Question: I need to implement a simple P2P application behind NATs. It should send data over a reliable and secure connection (Encrypted data over TCP). From the theoretical background I know there are several NAT-Traversal techniques (for example Session Traversal Utilities for NAT) described in several RFCs (5389, 5769, and 5780).
Though in practice I can't find needed tools/libraries to implement such a system (preferably in C++ programming language). What I already found by googling around blindly: <URL>,
<URL>,
<URL>,
<URL>
Below image describes what it should look like. I have a VPS with valid IP address, a PC behind a NAT and a sensor behind another NAT. They have private IPs. I want my sensor to connect to server, find monitor and send connection request to it. After connection establishment, relay server should not be used to direct traffic of data. I want my sensor and monitor to use this path to communicate:
'''
Sensor <--> AP0 <--> R3 <--> {THE INTERNET} <--> R2 <--> Monitor
'''
Currently all data is transmitted through VPS:
'''
Sensor <--> AP0 <--> R3 <--> {THE INTERNET} R1 <-->
VPS <--> R1 <--> {THE INTERNET} <--> R2 <--> Monitor
'''

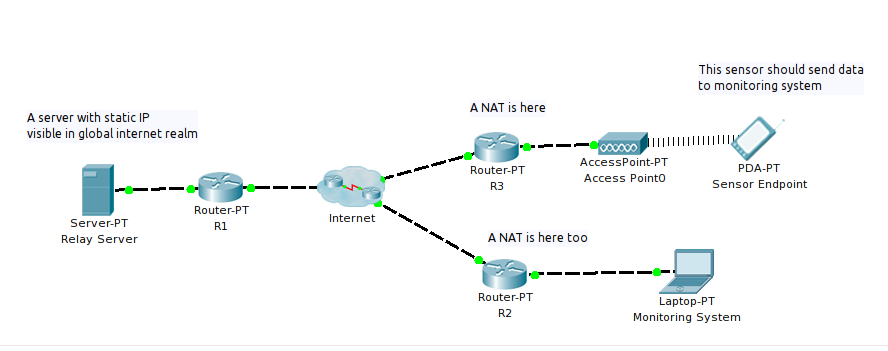
Answer: Basically, if you can <URL>, then this is more of a infrastructure question than programming. You Just need to configure the routers to direct traffic from the public IP / Port to the Private IP / Port, e.g.:
'''
R2: Port 500 - TCP -> Laptop-PT - Port 500
R3: Ports 16000/16500 - TCP/UDP -> PDA-PT - Port 16000/16500
'''
If you want to get fancy and your routers support <URL>.